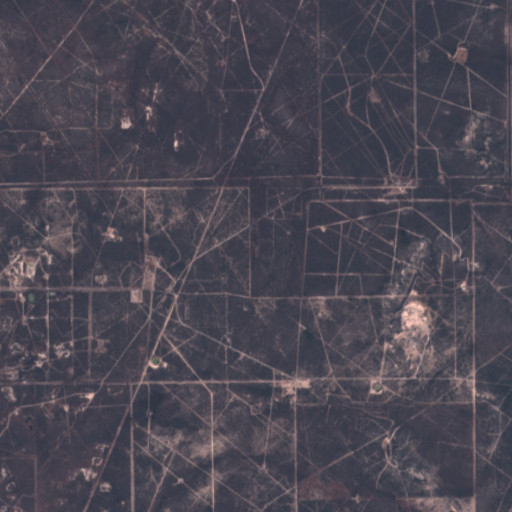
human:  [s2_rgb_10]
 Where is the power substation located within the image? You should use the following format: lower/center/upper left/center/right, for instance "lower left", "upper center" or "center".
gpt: The power substation is located in the center left of the image.
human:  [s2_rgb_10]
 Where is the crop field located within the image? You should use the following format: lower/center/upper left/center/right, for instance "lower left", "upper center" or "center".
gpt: There is no crop field in the image.